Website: macys
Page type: billing-address
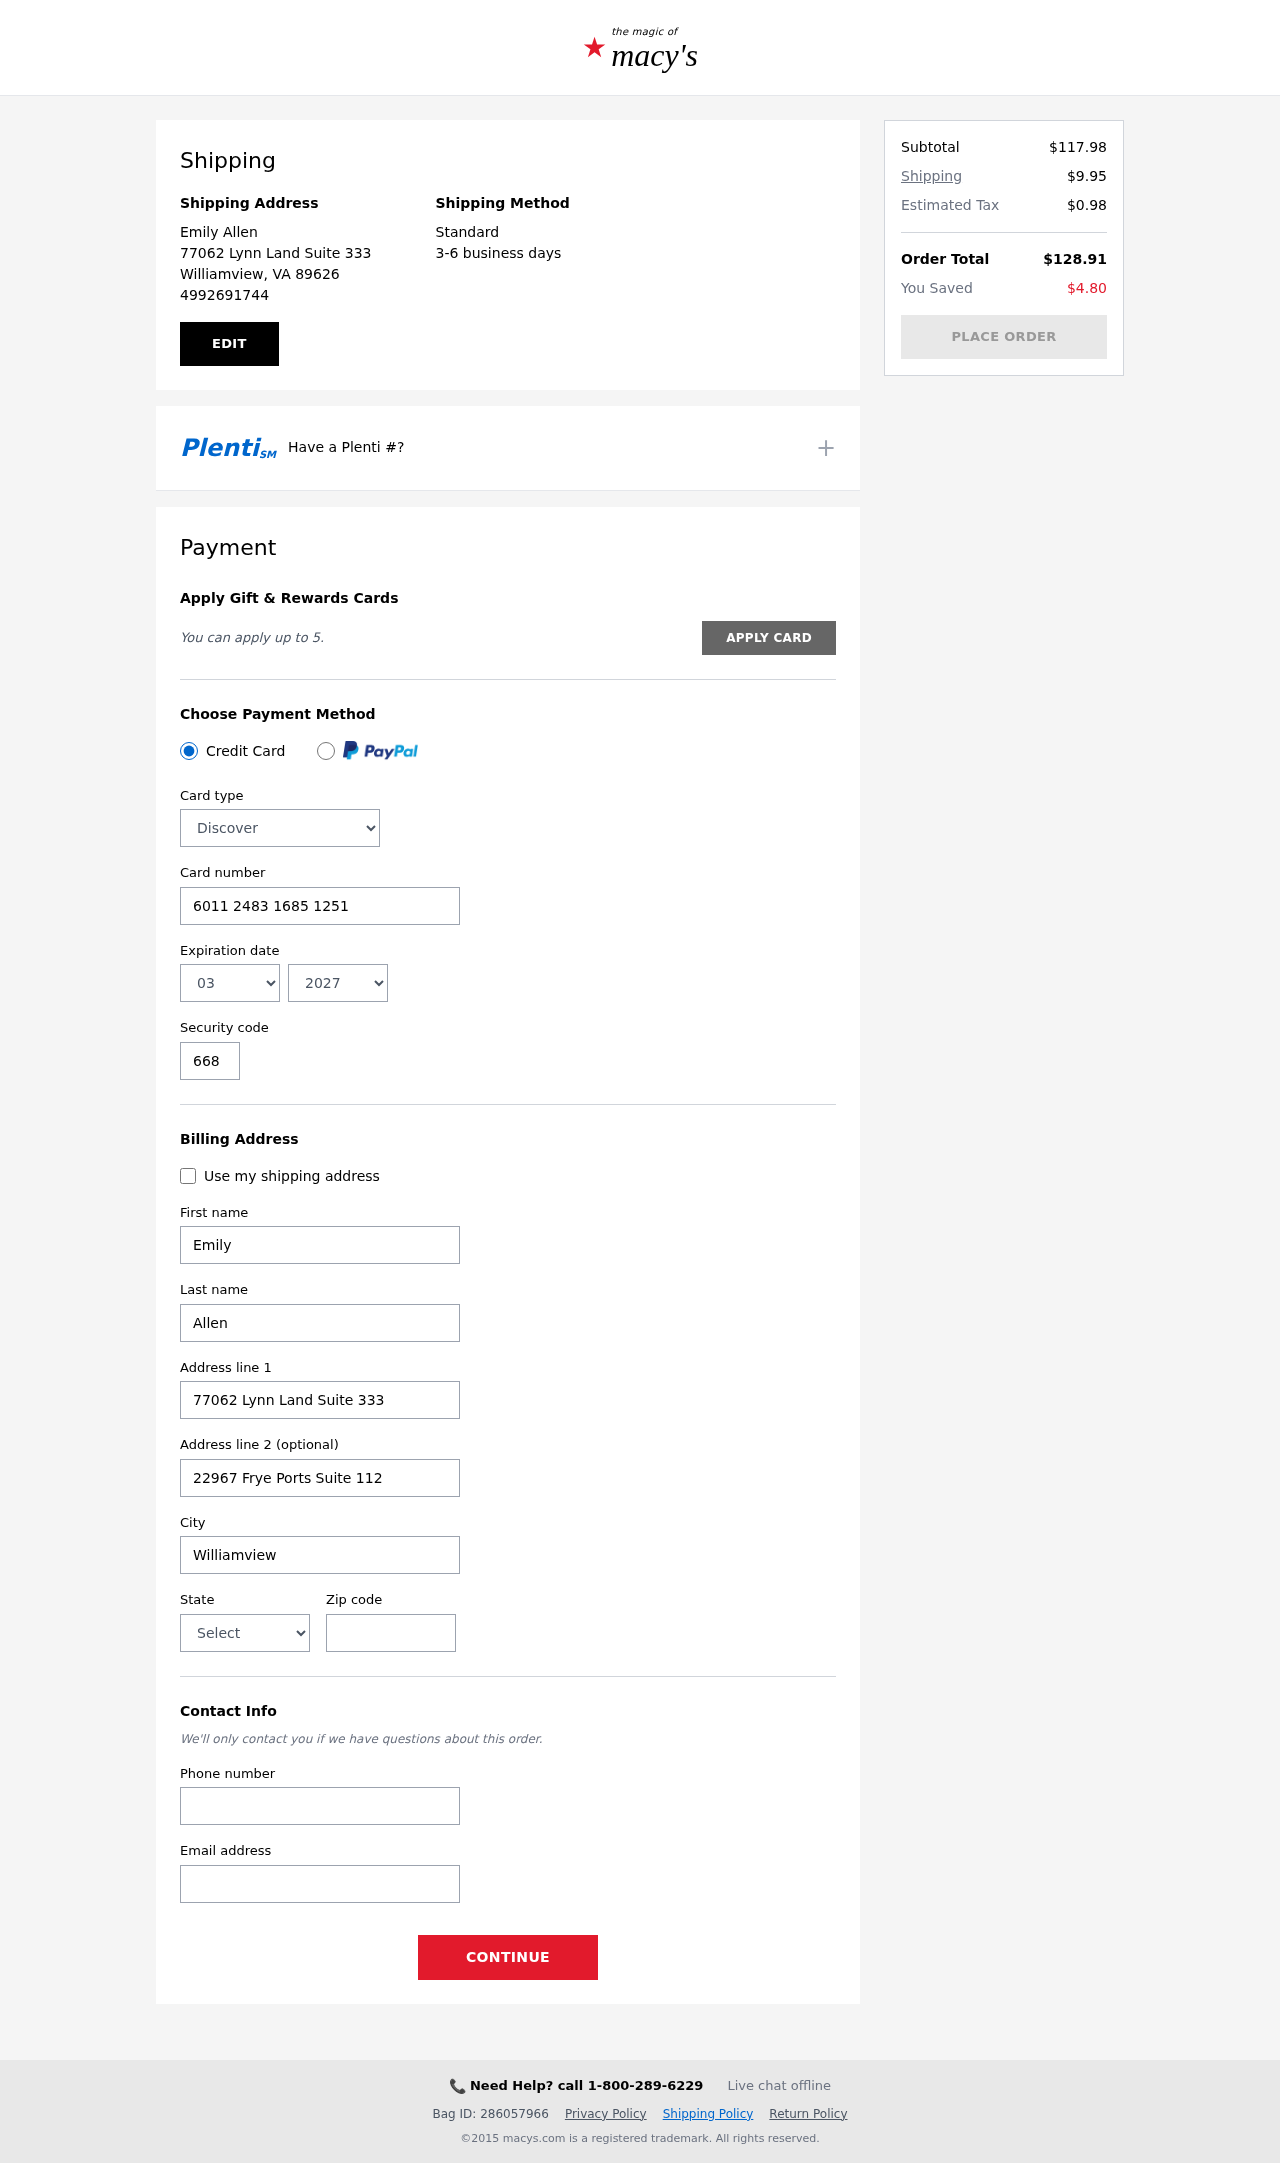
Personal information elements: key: PII_CARD_CVV
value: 668
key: PII_CARD_EXPIRY_MONTH
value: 03
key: PII_CARD_EXPIRY_YEAR
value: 27
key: PII_CARD_NUMBER
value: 6011 2483 1685 1251
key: PII_CARD_TYPE
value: Discover
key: PII_CITY
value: Williamview
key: PII_CITY_STATE_ZIP
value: Williamview, VA 89626
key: PII_EMAIL
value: emily.allen@gmail.com
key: PII_FIRSTNAME
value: Emily
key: PII_FULLNAME
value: Emily Allen
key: PII_LASTNAME
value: Allen
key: PII_PHONE
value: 4992691744
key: PII_POSTCODE
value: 89626
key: PII_STATE
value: Virginia
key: PII_STREET
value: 77062 Lynn Land Suite 333
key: PII_STREET2
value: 22967 Frye Ports Suite 112
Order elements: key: ORDER_SUBTOTAL
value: $117.98
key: ORDER_SHIPPING_COST
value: $9.95
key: ORDER_TAX
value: $0.98
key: ORDER_TOTAL
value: $128.91
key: ORDER_SAVINGS
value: $4.80